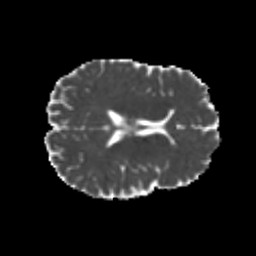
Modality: MD
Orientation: axial
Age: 20
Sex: male
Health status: healthy
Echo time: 0.074 s